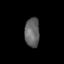
Tissue: skin
Cell type: Others
Senescence score: 0.724
Nuclear area (px): 423
Mean DAPI intensity: 100.099